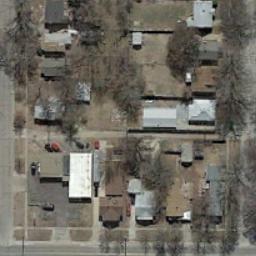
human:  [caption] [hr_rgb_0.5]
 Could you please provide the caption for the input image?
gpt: There is a road on the right of the medium-sized house .

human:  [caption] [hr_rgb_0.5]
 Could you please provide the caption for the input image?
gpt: There are many buildings in medium residential area .

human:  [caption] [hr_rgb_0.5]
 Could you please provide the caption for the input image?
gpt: The medium residential area has some houses along the roads .

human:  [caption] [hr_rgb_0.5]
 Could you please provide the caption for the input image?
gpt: The medium residential is on the bare land next to the road .

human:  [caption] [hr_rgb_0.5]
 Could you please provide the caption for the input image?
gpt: There are some buildings and withered trees on the medium residential area .